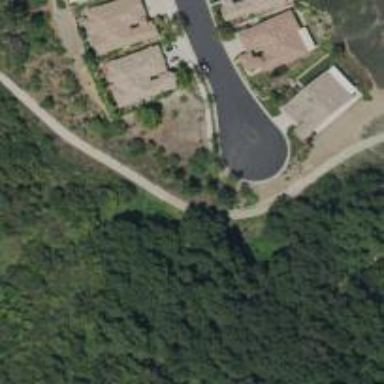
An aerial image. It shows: Service road designated as golf cart path.